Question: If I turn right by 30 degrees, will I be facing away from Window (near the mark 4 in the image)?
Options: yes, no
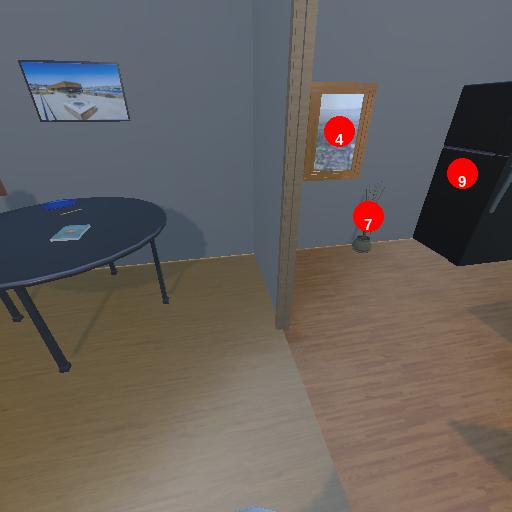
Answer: yes